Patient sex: M
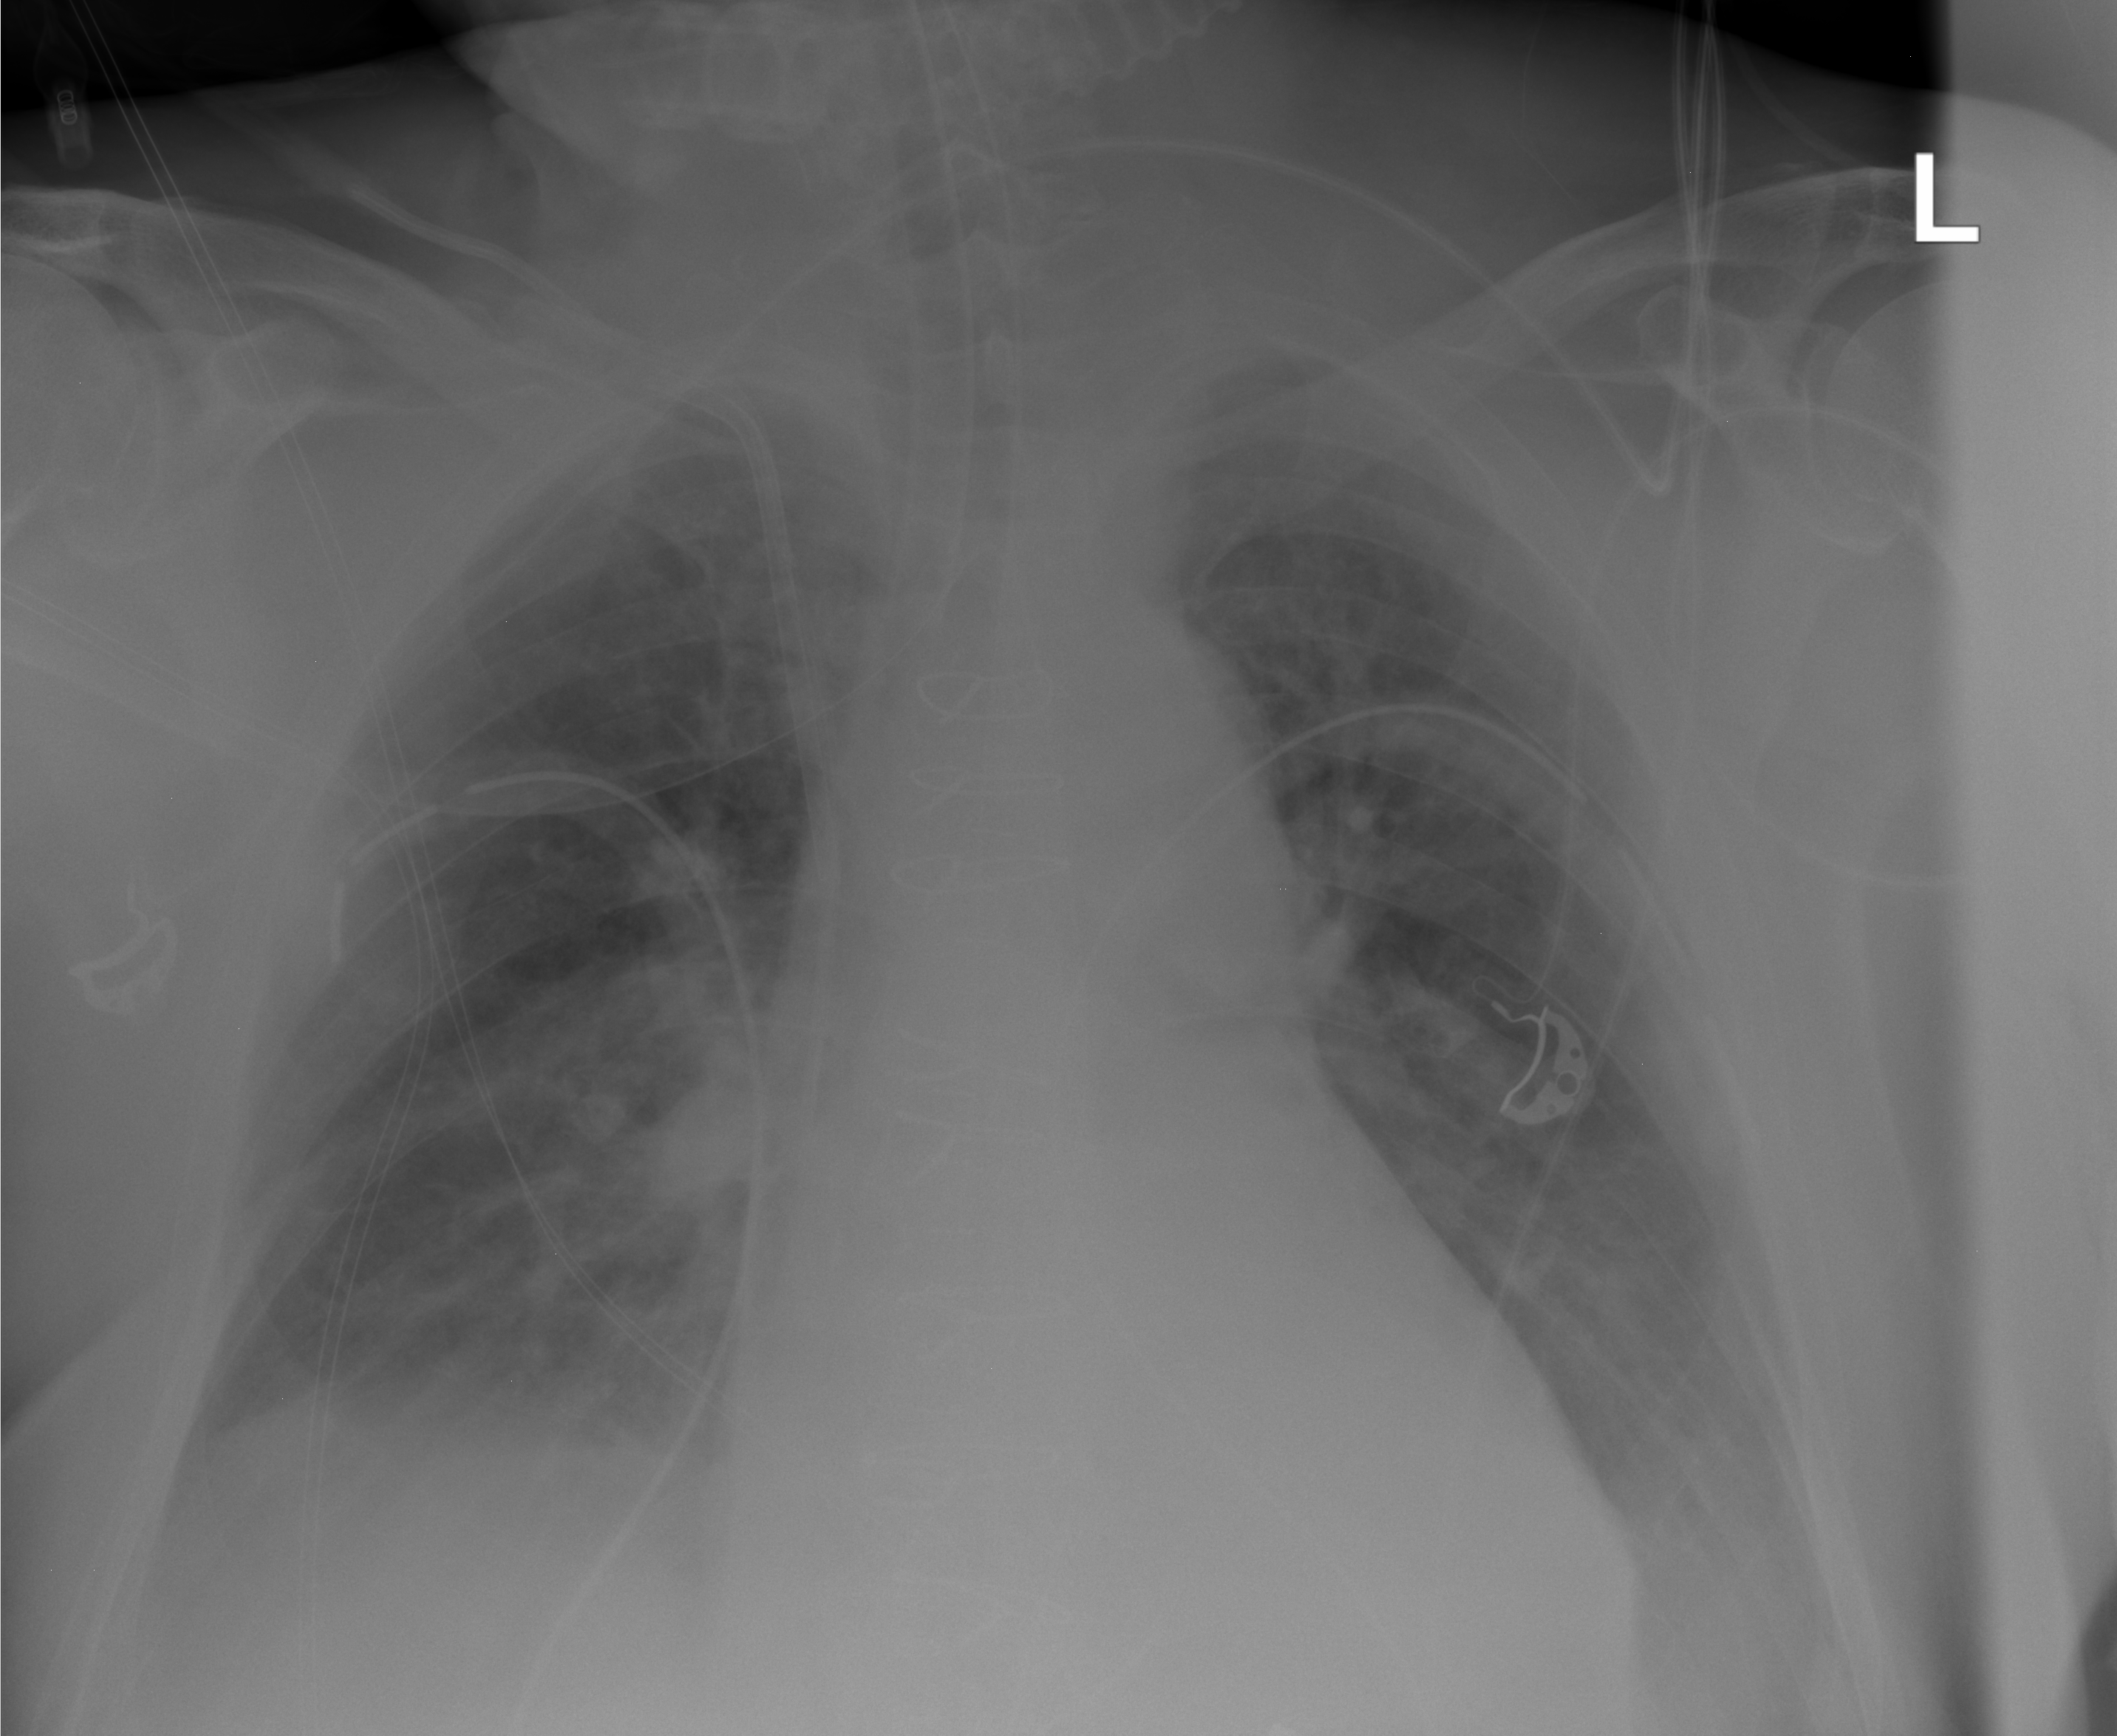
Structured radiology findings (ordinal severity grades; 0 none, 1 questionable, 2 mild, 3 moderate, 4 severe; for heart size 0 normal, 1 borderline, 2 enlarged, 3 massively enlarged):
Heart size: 2
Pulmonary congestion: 0
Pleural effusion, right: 2
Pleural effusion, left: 2
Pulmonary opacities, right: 2
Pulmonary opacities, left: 0
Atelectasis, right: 2
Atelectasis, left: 2